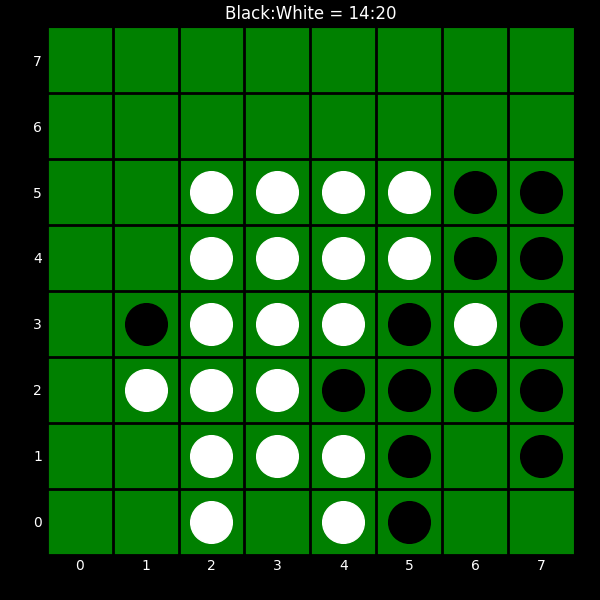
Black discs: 14
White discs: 20